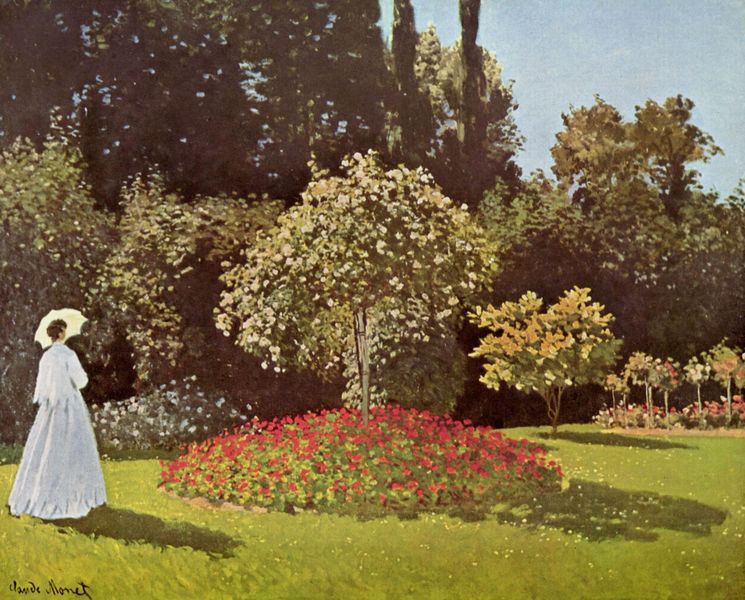
Titel: Frau im Garten
Künstler: Claude Monet
Standort: Sankt Petersburg
Institution: Eremitage
Schlagwörter: baum, blau, blätter, gemälde, himmel, laub, schatten, weiß, bäume, gelb, grün, impressionismus, landschaft, ocker, äste, blume, blumen, frankreich, frau, frisur, hell, kleid, licht, renoir, rücken, anlage, blüte, blüten, dame, gras, park, rasen, regenschirm, rose, rosen, rot, schirm, sonnenschirm, weg, wiese, beige, malerei, jacke, stehen, signatur, öl, natur, pappeln, zweige, büsche, gehen, sonne, sträucher, gewand, kostüm, familie, pflanzen, wald, garten, hellblau, himmelblau, bäumchen, schleppe, sommer, allee, tag, spazieren, promenade, stämme, impressionistisch, monet, baumkronen, frühling, tor, punkte, blühen, passant, spaziergang, hinten, sonnig, beet, beete, blumenbeet, rabatte, claude, claude monet, sparziergang, bepflanzung, weise, pointillismus, sonntags, impressionen, weißes kleid, rosenbusch, rote blumen, schöne, schirn, hochstämme, brlumen, garteh, himmel park